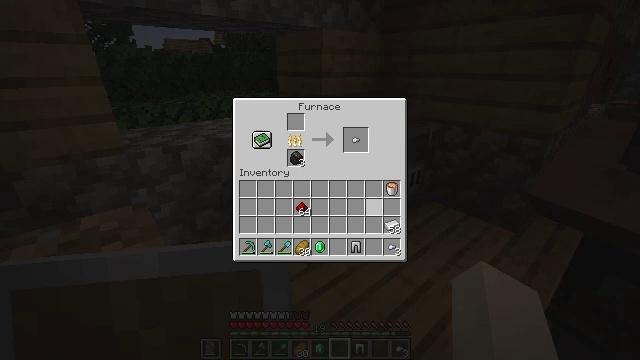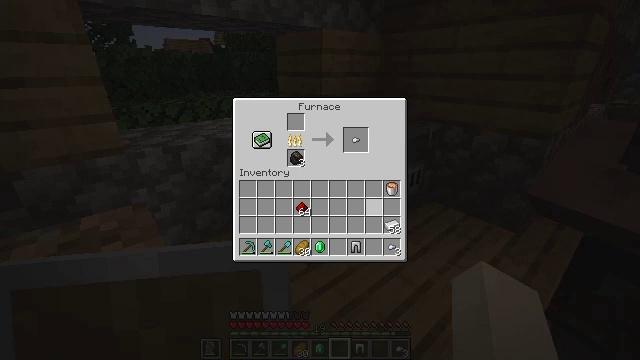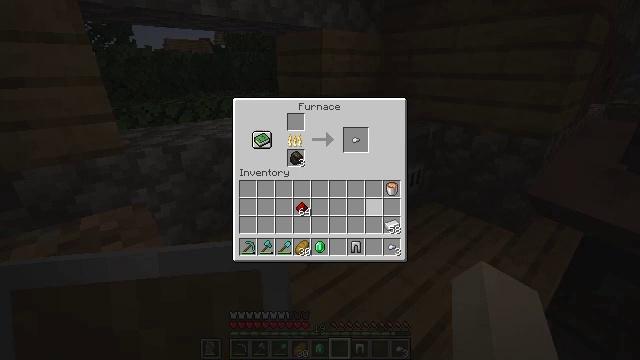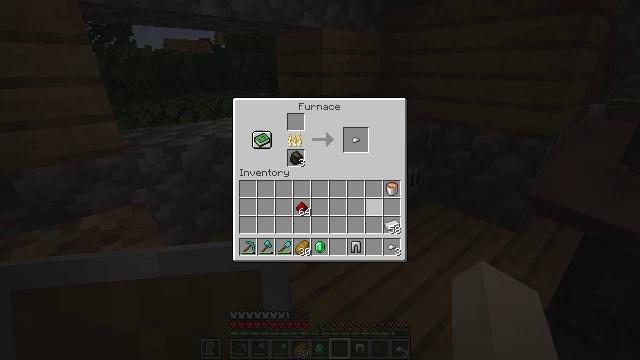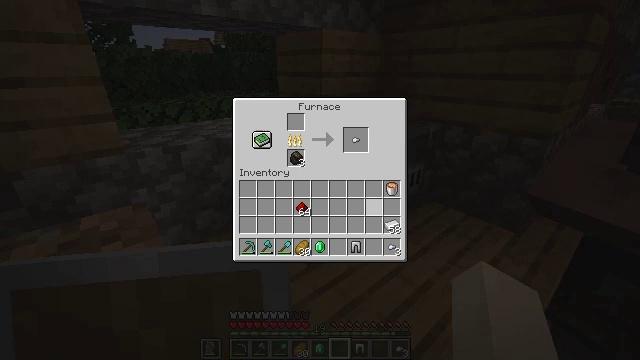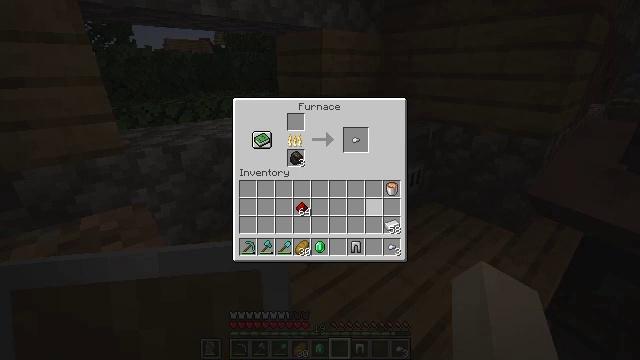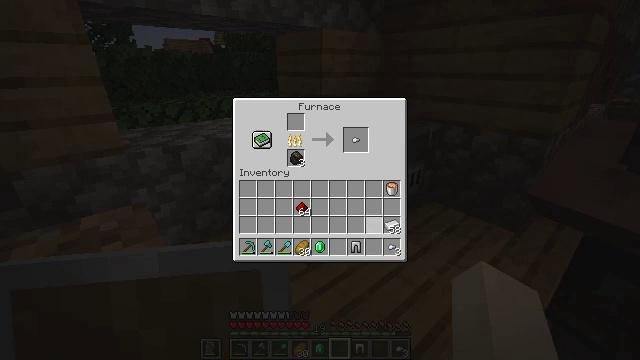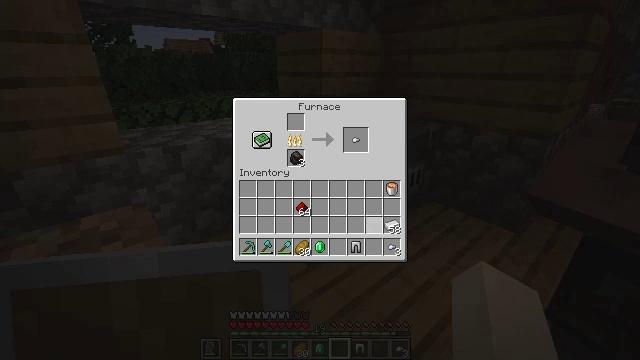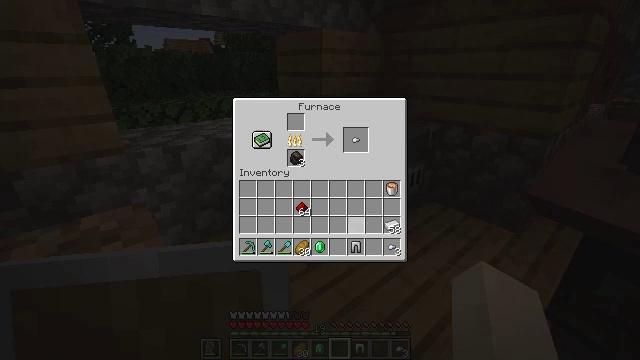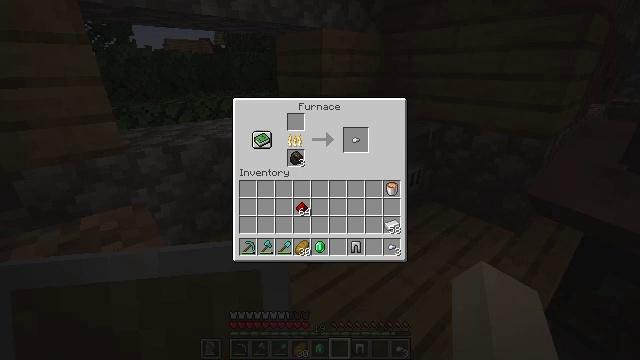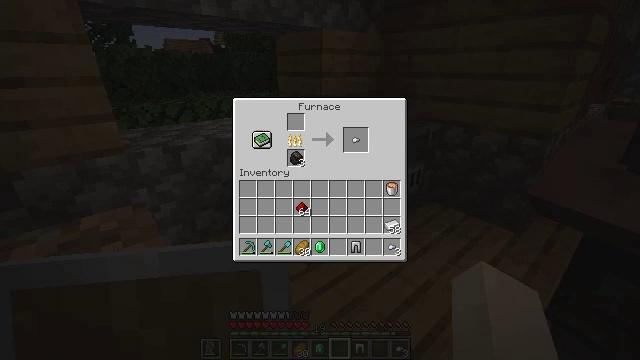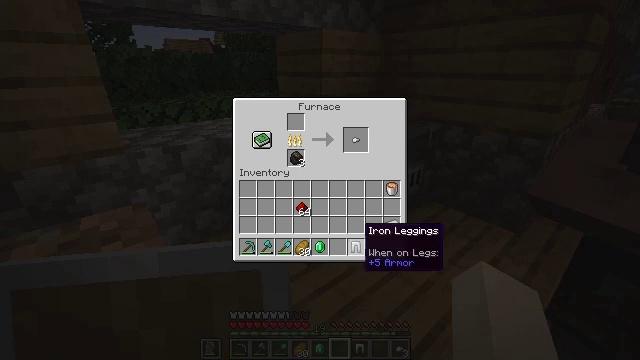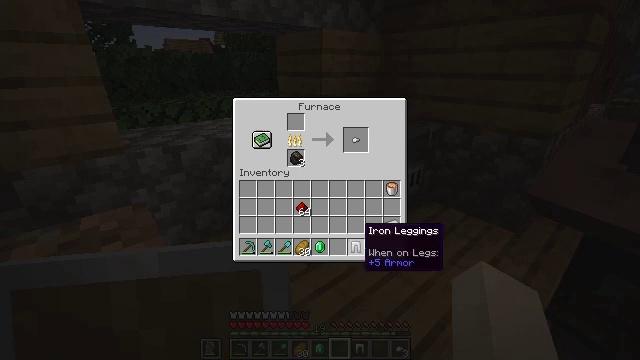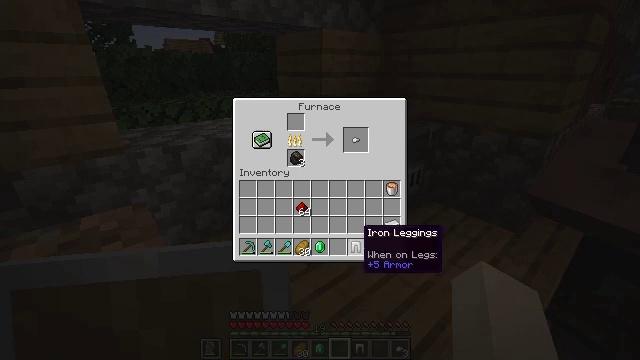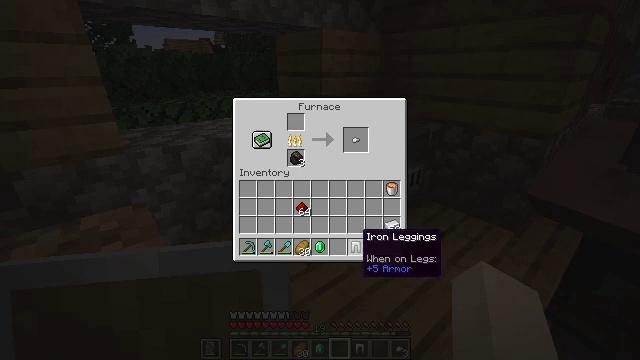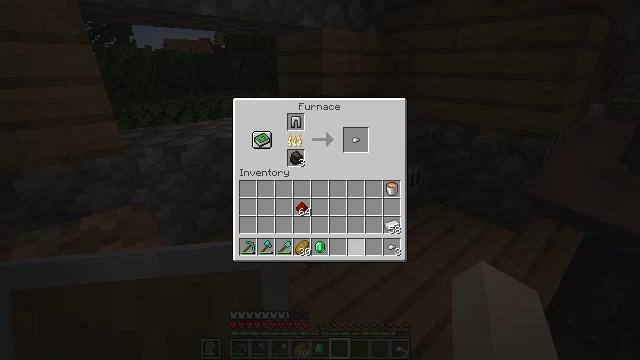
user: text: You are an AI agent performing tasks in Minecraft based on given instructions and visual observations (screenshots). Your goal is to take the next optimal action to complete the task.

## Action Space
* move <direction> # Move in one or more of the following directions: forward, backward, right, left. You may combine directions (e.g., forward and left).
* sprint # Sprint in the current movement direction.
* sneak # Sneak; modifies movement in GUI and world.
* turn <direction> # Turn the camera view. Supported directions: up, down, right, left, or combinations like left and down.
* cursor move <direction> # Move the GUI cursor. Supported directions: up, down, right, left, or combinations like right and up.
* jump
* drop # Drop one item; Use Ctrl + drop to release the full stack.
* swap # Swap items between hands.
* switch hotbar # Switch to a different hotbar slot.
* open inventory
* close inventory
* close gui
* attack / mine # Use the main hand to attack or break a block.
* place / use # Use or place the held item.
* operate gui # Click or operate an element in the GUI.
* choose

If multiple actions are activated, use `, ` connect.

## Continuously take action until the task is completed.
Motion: motion action
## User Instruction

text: Obtain iron nugget from iron ingot in crafting table.
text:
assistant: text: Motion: no_op
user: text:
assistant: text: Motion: no_op
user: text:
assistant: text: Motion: no_op
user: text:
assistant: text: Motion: no_op
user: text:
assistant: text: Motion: no_op
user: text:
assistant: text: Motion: no_op
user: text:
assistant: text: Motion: cursor move down
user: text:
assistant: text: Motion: sneak, cursor move down
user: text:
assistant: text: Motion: sneak
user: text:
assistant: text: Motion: sneak
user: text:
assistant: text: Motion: sneak
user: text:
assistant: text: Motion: sneak
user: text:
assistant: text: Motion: sneak
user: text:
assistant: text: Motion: sneak
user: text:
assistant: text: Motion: sneak, operate gui
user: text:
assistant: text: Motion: sneak, operate gui
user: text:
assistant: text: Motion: sneak, operate gui
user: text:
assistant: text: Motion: sneak
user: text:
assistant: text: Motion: sneak
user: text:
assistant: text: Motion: sneak, cursor move up
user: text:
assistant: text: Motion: sneak, cursor move up
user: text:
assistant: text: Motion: sneak, cursor move up
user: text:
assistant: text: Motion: sneak, cursor move up
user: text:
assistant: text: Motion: sneak, cursor move up
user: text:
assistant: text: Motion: sneak
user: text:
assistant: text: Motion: sneak
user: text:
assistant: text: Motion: sneak, cursor move left
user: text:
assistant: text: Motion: sneak
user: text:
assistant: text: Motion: sneak
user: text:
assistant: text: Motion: sneak